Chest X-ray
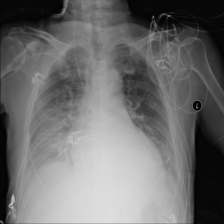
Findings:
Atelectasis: negative
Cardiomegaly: negative
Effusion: positive
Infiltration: positive
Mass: negative
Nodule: negative
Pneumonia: negative
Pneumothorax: negative
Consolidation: negative
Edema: negative
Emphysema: negative
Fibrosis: negative
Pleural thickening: negative
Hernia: negative